Current action and preconditions to check: trajectory_clear

Your task: For each precondition in the list above, predict whether it will hold at this action.

Consider the current scene as observed from the mobile robot's camera, and analyze the predicted future states of all dynamic agents (e.g., people, animals, vehicles, or any moving entities) within the NEXT SECOND.

IMPORTANT: Only answer "very likely" if you are absolutely certain—based on strong, clear evidence—that a dynamic agent will violate the precondition in the predicted future state. Do NOT answer "very likely" for unlikely, ambiguous, or low-probability risks.

Ask yourself for each precondition: Is there a high probability, with clear and convincing evidence, that the predicted future states of any dynamic agent will interfere with the predicted future state of the currently executing action within the NEXT SECOND, causing that precondition to fail?

Assess the risk level based on these predictions. Use "likely" or "very likely" if motions create a clear risk of interference.

Use "neutral" or "improbable" if agents are nearby but their predicted paths are clearly diverging or non-conflicting.

Failure Risk Categories: "very improbable", "improbable", "neutral", "likely", "very likely"

Answer Format: Output ONLY the probability_of_failure value from these categories: "very improbable", "improbable", "neutral", "likely", "very likely"

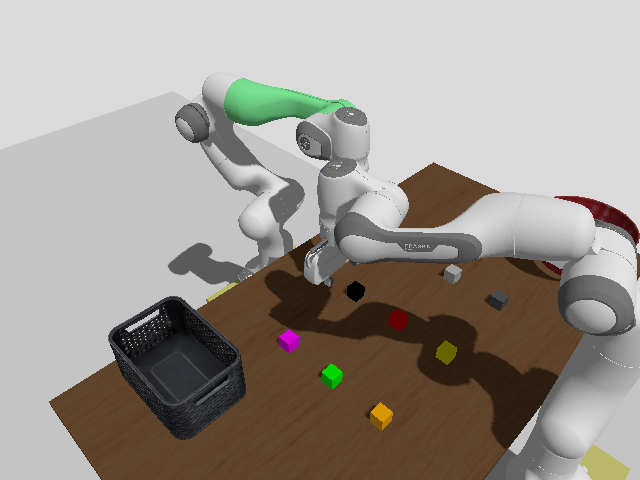

Answer: likely